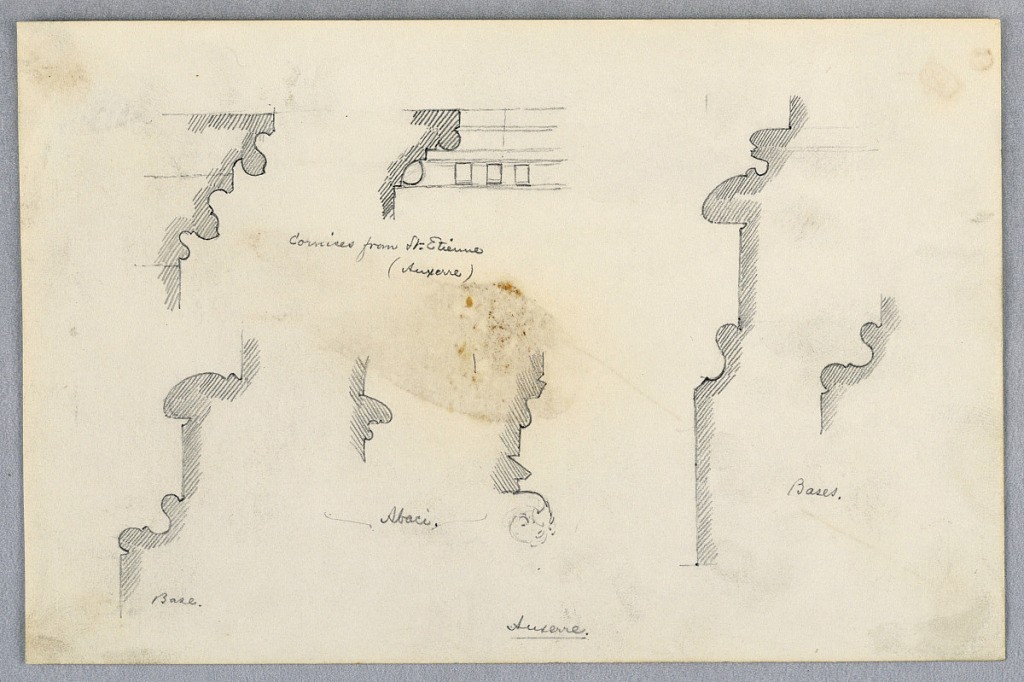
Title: Architectural Details of Stonework—Auxerre
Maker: Arnold William Brunner, American, 1857–1925
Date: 1879–80
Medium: Graphite on paper
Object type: Drawing
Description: Cornices, bases, and abaci in St. Etienne, Auxerre.